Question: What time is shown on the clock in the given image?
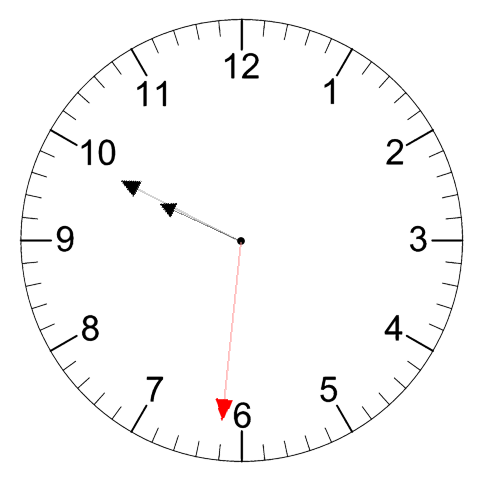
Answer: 09:49:31